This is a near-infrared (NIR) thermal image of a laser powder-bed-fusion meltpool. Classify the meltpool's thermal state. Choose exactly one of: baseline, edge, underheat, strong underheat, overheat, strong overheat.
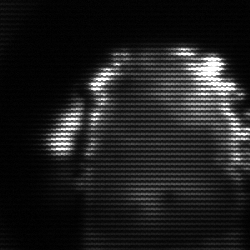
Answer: baseline